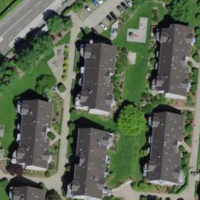
EUNIS habitat code: 55
Species observed at this site:
Buxus sempervirens